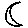
Label: moon